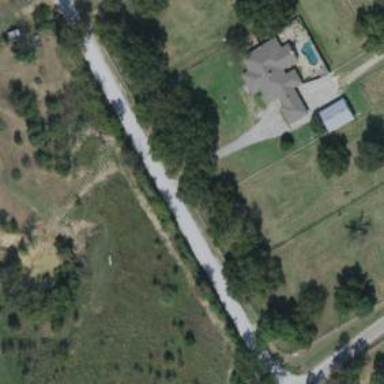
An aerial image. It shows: Driveway.